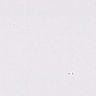
Metastatic tissue present: no